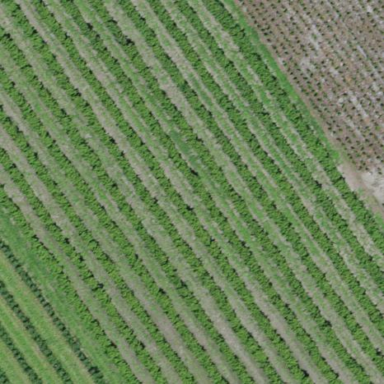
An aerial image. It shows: Orchard.